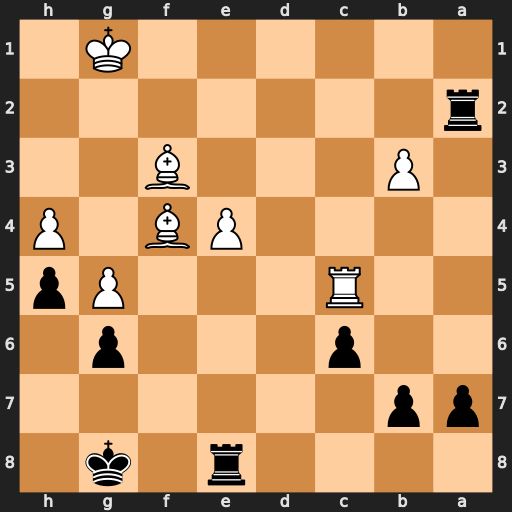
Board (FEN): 4r1k1/pp6/2p3p1/2R3Pp/4PB1P/1P3B2/r7/6K1
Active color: b
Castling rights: -
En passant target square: -
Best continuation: Rf8 Bd6 Rxf3